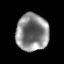
Tissue: prostate
Cell type: T cells
Senescence score: 0.3282
Nuclear area (px): 1187
Mean DAPI intensity: 134.513